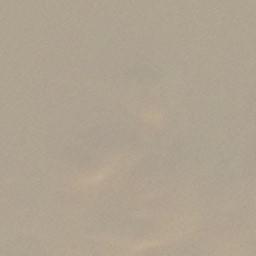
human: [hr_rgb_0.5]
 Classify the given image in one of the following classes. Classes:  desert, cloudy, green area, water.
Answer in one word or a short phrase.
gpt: desert